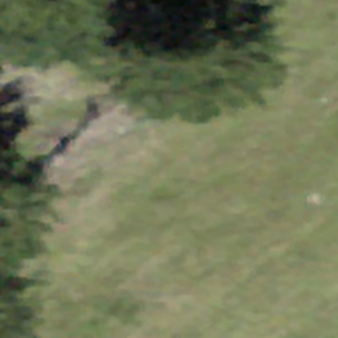
Label: other